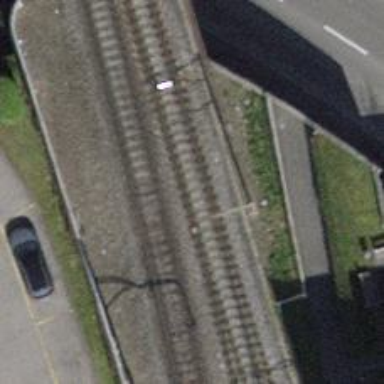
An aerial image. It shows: Single-track railway bridge with electrified contact line.